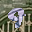
Label: 9